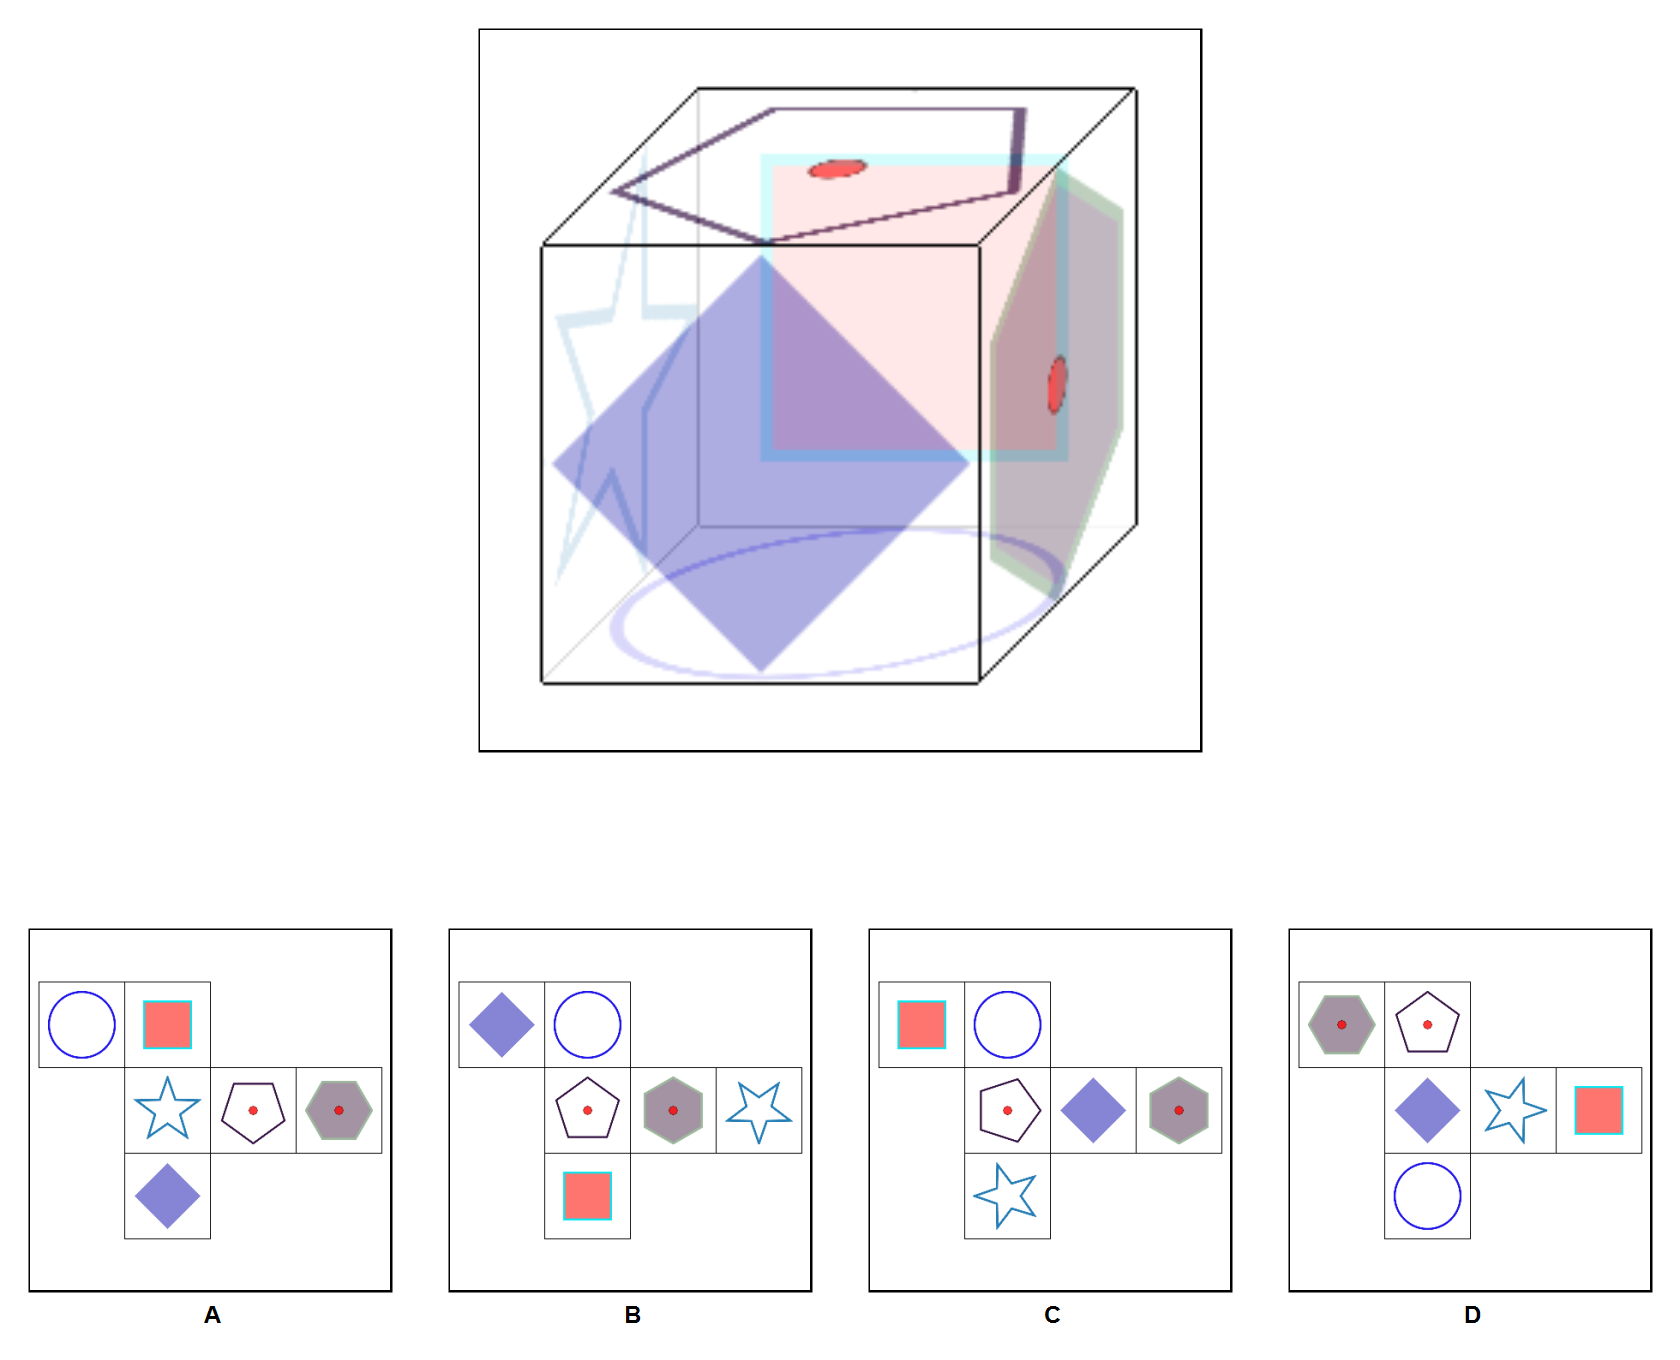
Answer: A